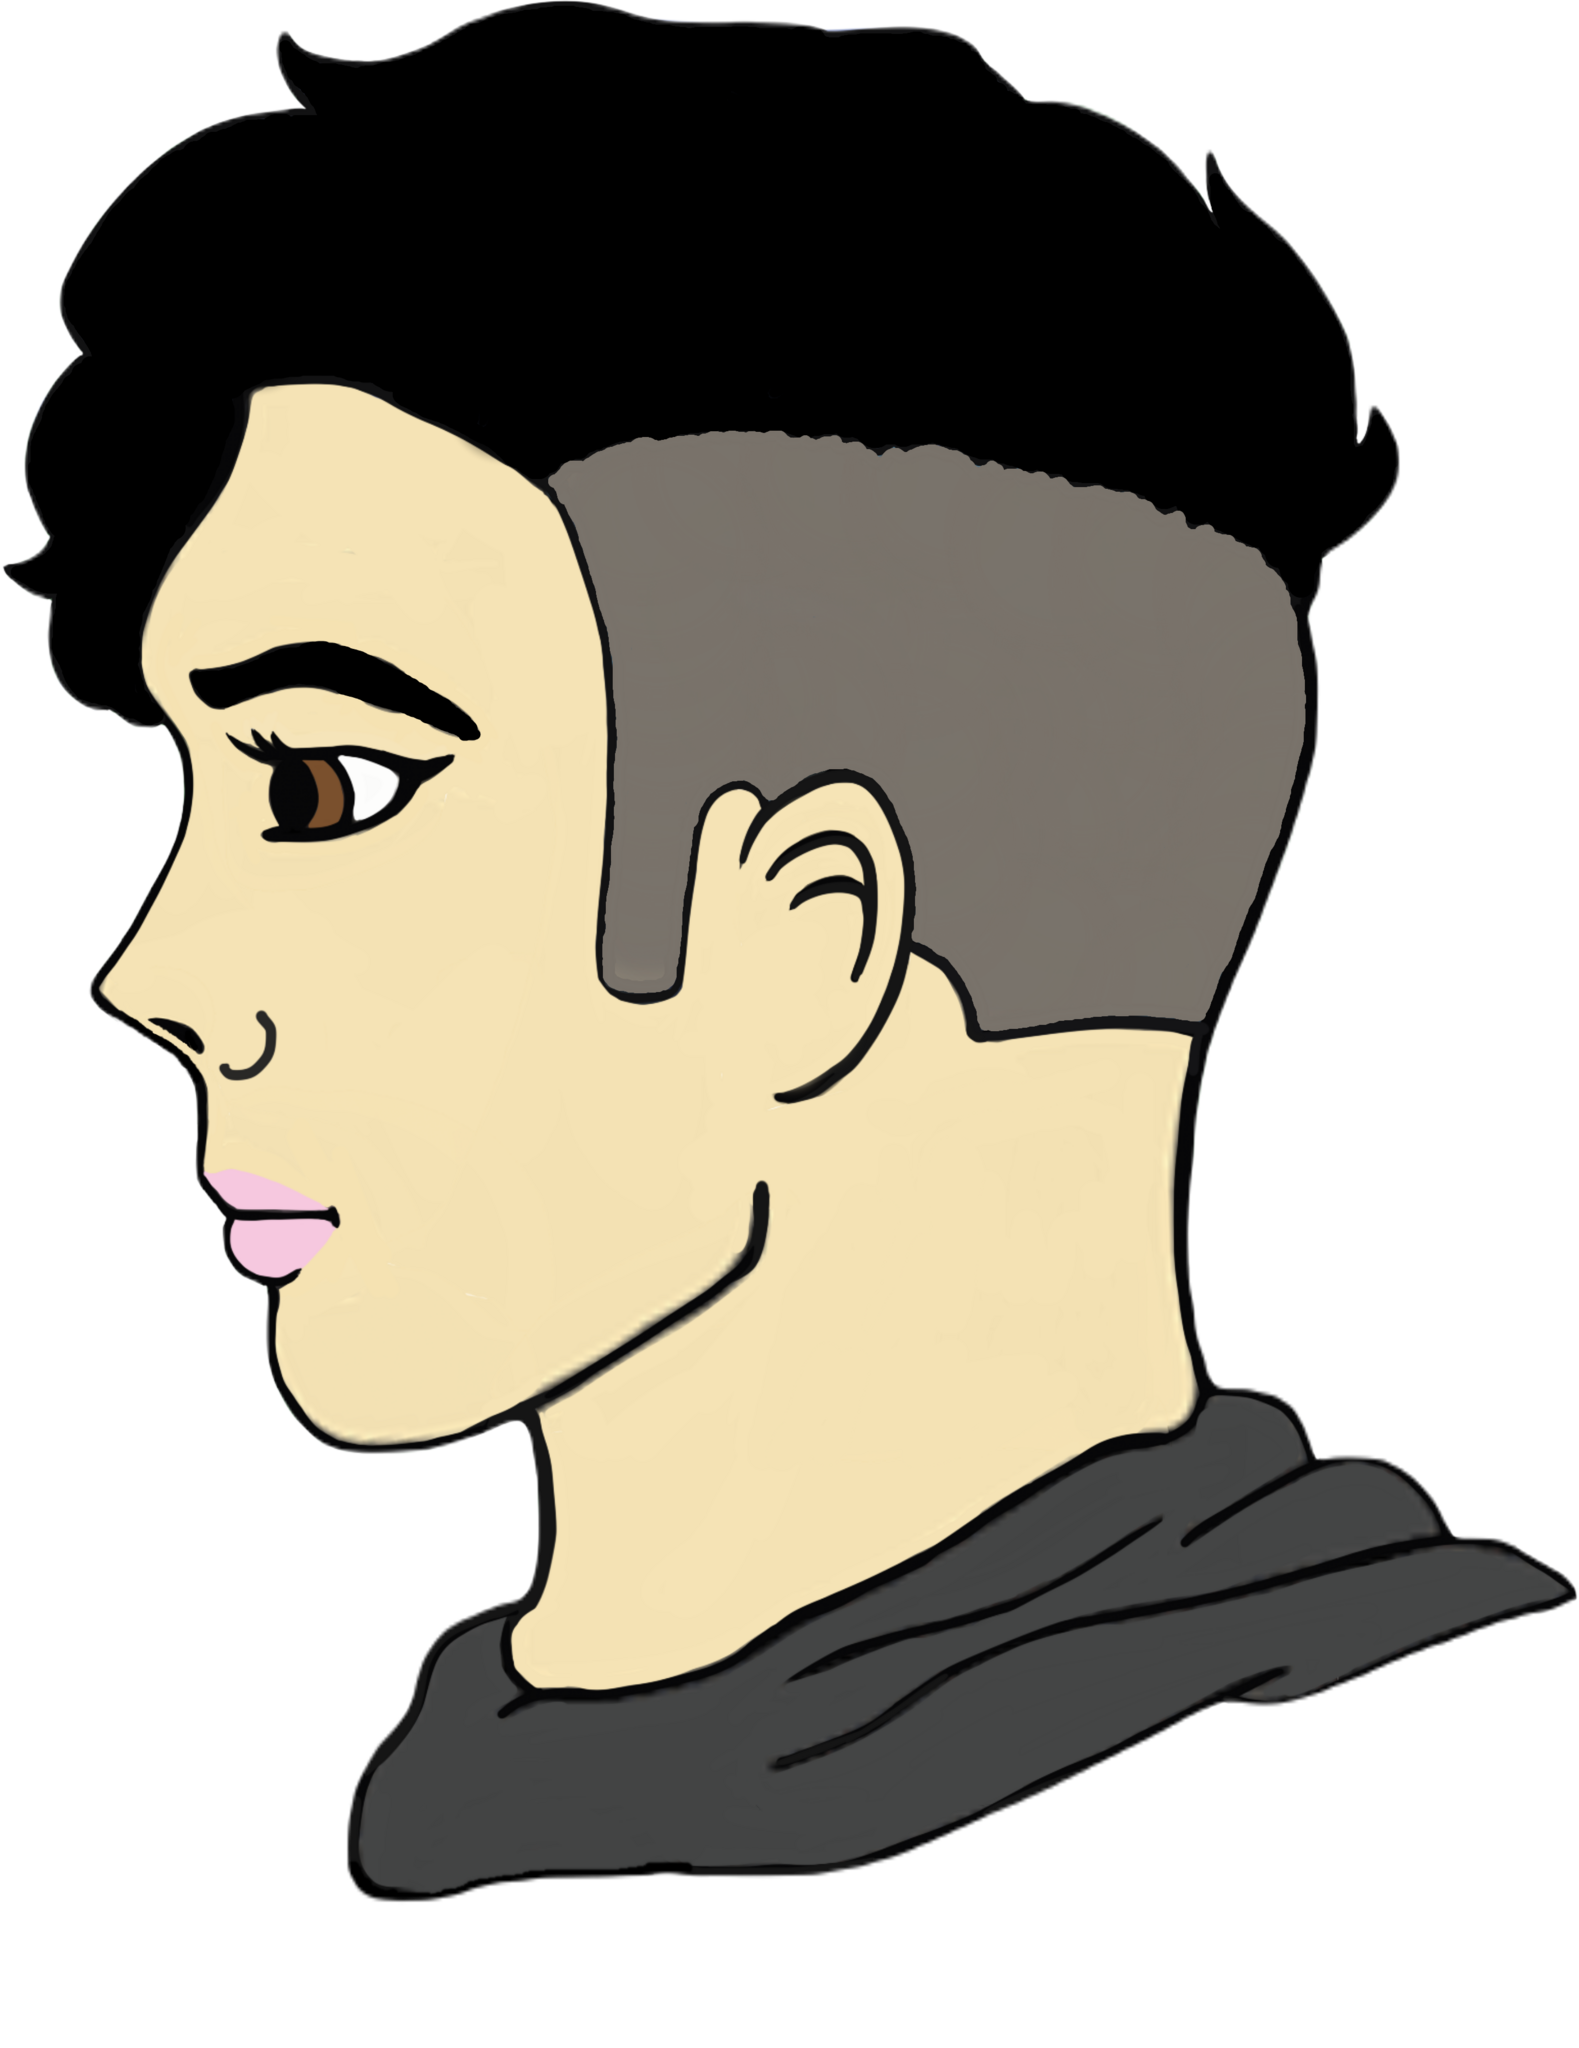
Label: 4_Yes_Chad